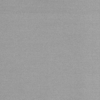
Label: dusty